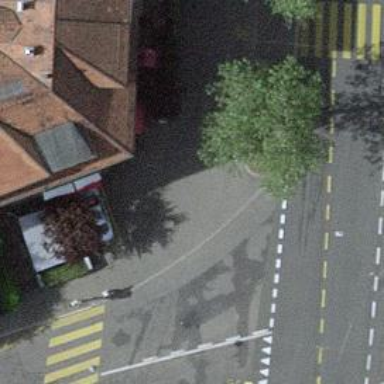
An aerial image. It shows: Bollard barrier.